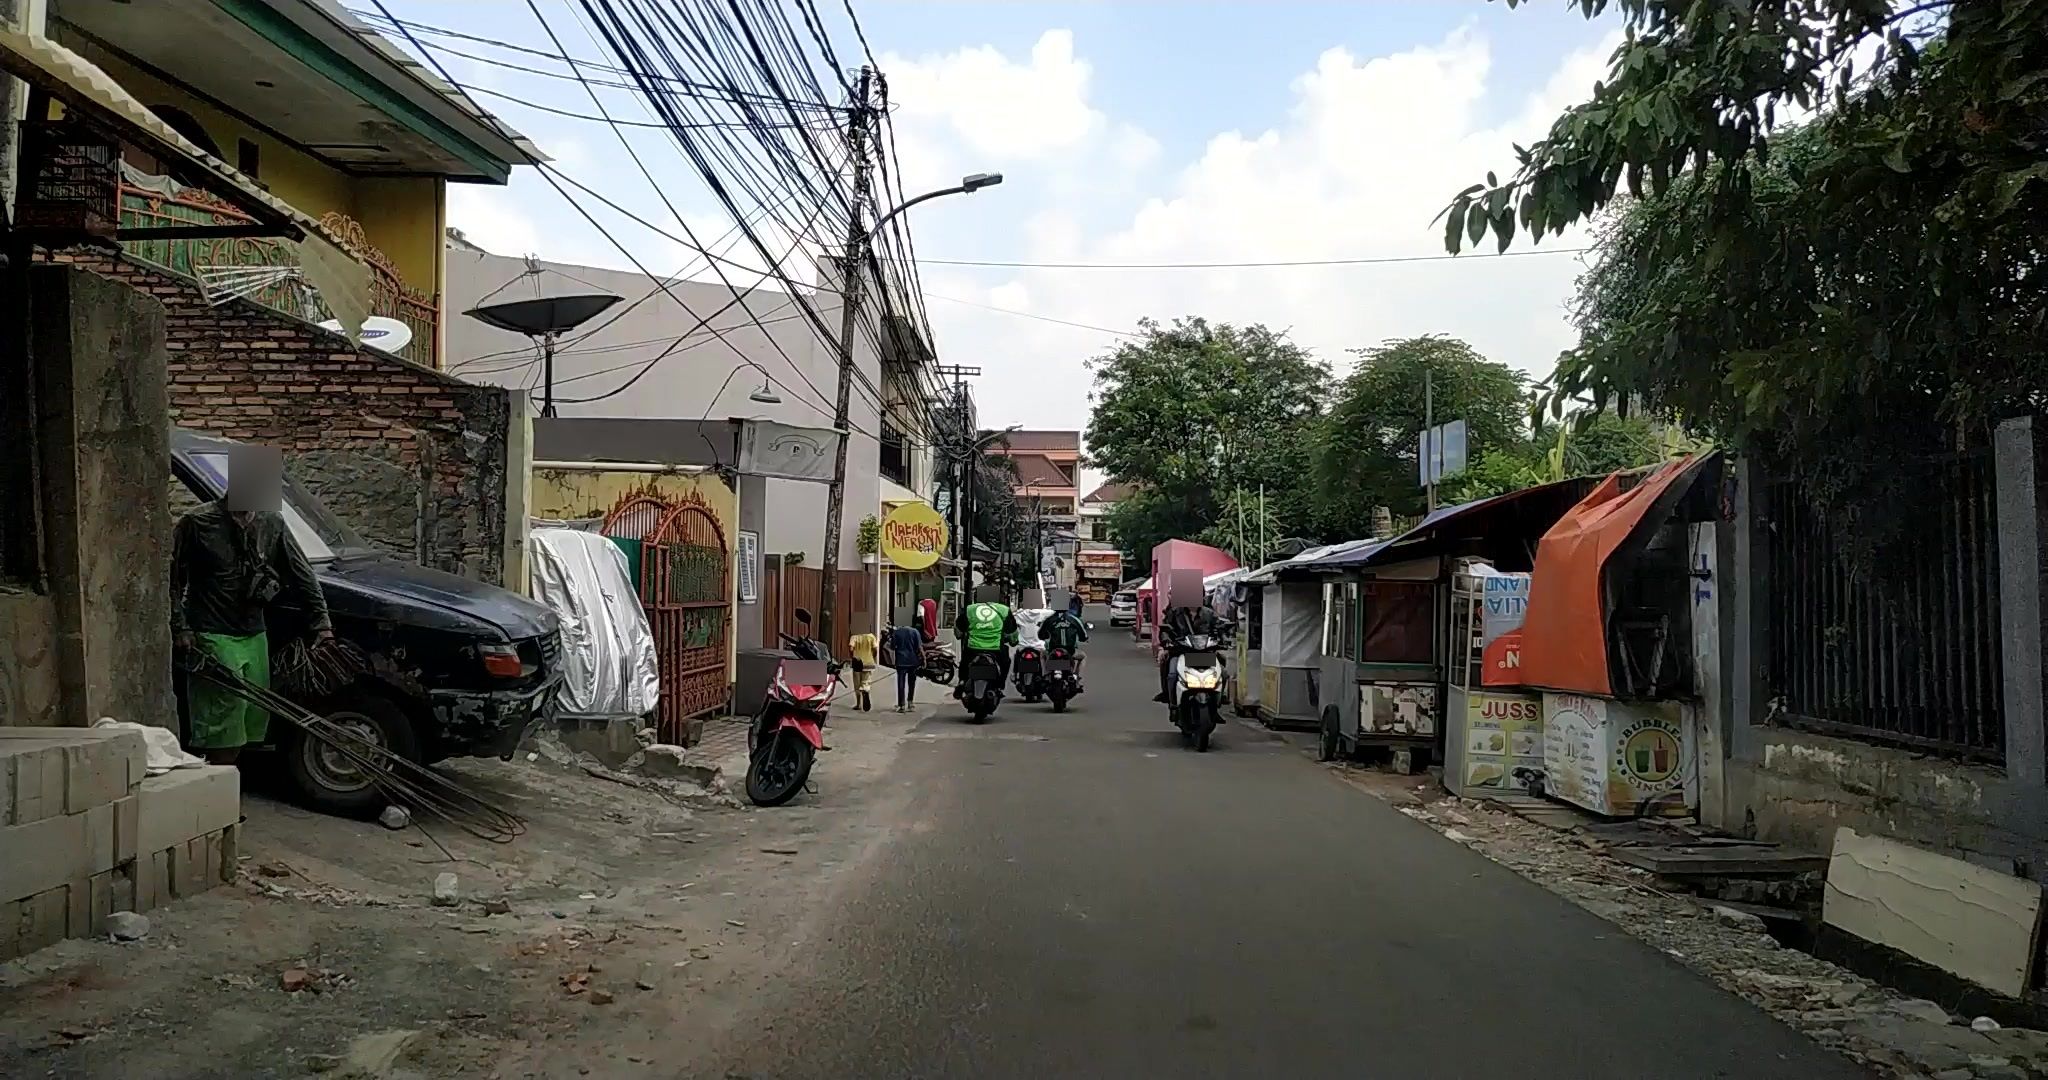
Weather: clear
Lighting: day
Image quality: good
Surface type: driving surface
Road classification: tertiary
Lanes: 2
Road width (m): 4
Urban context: urban centre
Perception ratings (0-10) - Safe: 7.68, Lively: 3.4, Beautiful: 2.22, Boring: 4.07, Depressing: 2.8, Wealthy: 1.6